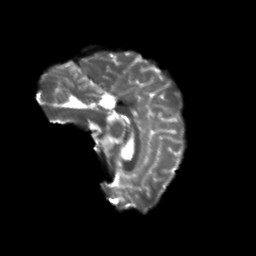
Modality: T2w
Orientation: sagittal
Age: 20
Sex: female
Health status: healthy
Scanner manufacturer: philips
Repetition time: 7.395 s
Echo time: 0.08599 s